Brain MRI, t2w sequence, axial 2D slice.
Patient: age 39, sex M, weight 95 kg, height 1.95 m
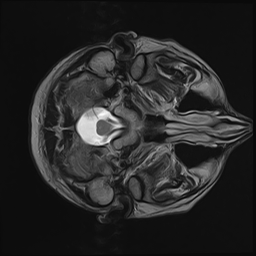